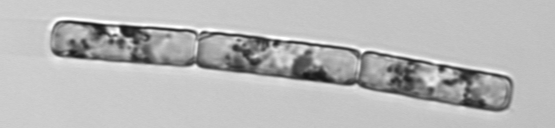
Label: Guinardia_delicatula